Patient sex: M
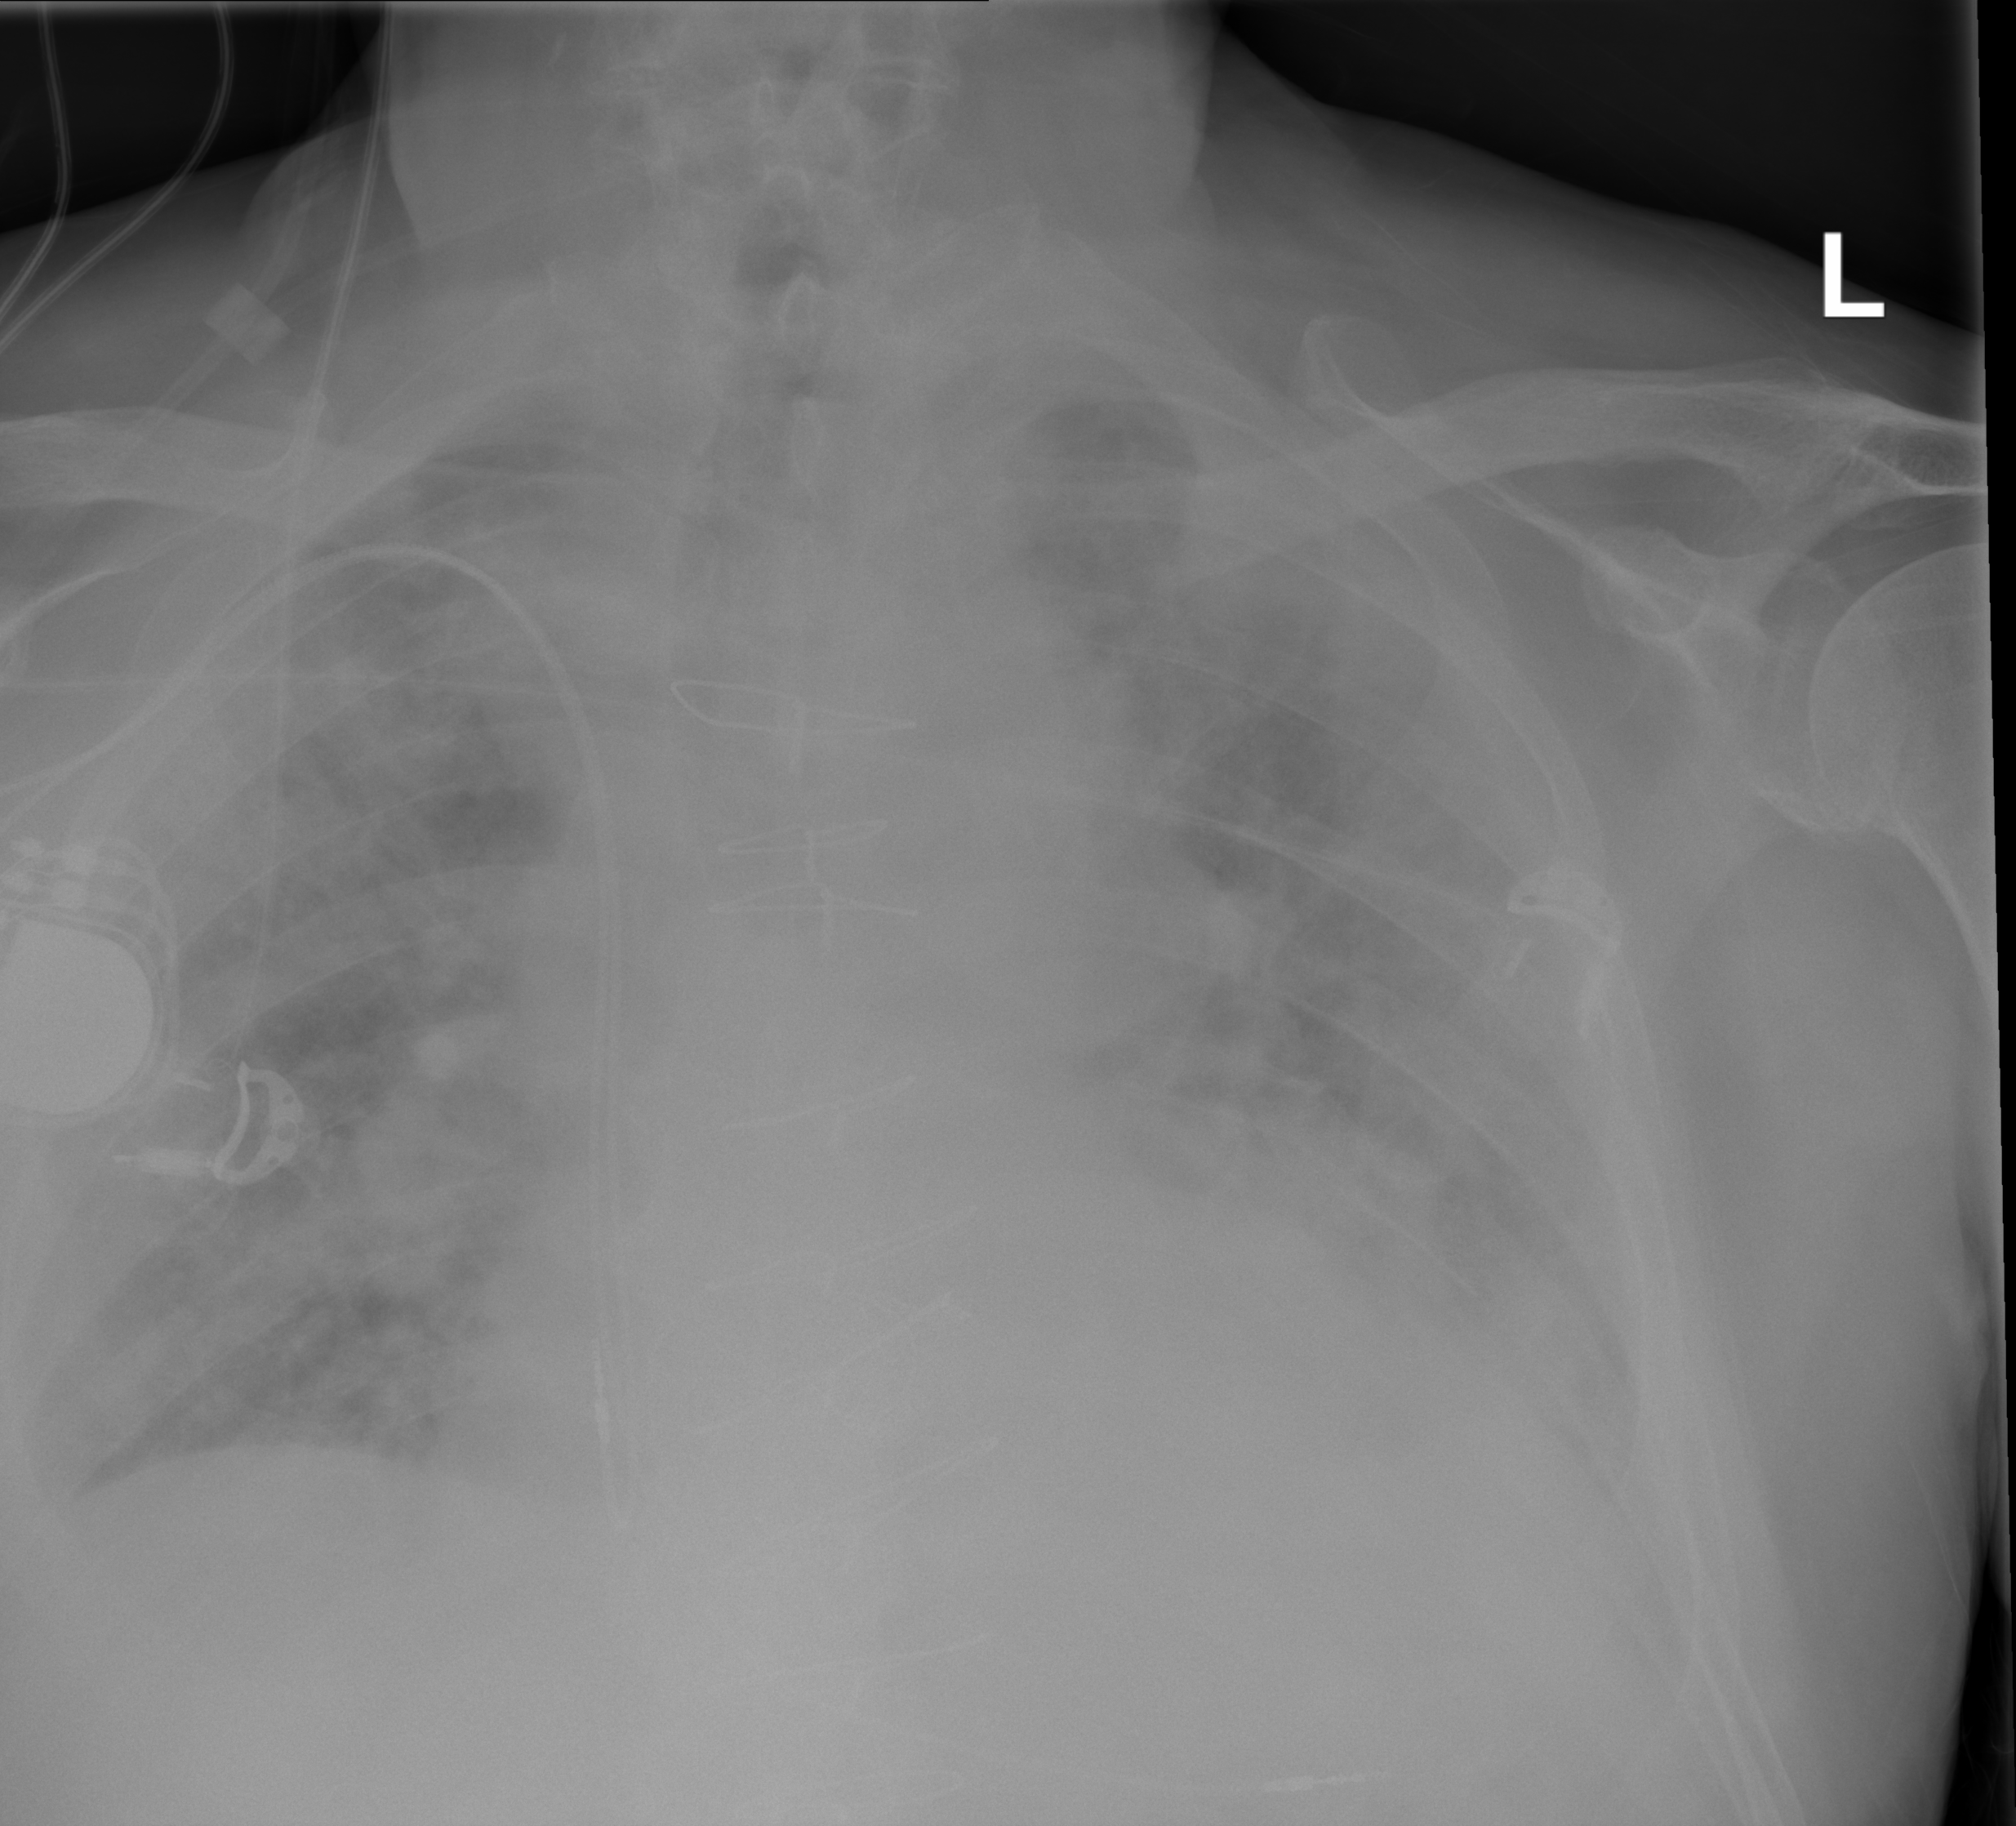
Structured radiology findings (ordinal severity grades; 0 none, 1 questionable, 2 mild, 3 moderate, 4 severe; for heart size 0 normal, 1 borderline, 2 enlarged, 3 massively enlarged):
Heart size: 2
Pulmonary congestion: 2
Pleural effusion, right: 2
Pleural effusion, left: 2
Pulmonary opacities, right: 3
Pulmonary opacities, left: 3
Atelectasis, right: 2
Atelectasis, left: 3